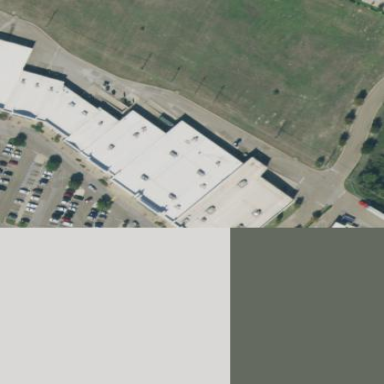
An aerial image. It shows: Retail building.